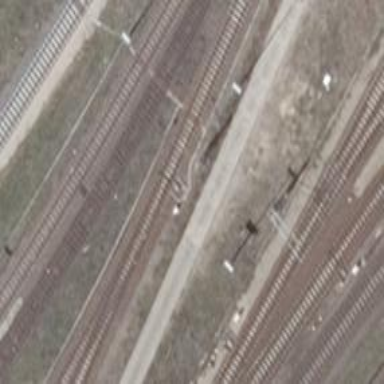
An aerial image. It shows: Rail yard with electrified contact lines for railway operations.